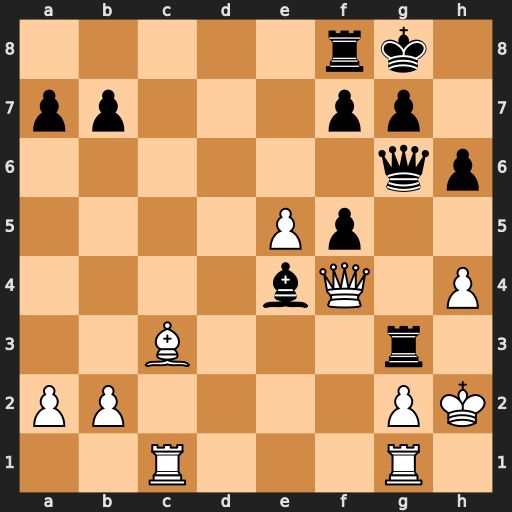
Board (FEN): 5rk1/pp3pp1/6qp/4Pp2/4bQ1P/2B3r1/PP4PK/2R3R1
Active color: w
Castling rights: -
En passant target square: -
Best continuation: Qxg3 Qxg3+ Kxg3